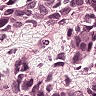
Metastatic tissue present: yes